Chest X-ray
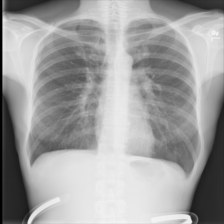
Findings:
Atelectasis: negative
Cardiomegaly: negative
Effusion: negative
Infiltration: positive
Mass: negative
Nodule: negative
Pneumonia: negative
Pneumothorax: negative
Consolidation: negative
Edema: negative
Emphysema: negative
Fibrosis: negative
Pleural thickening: negative
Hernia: negative